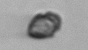
Label: Heterocapsa_rotundata